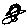
Label: smiley face